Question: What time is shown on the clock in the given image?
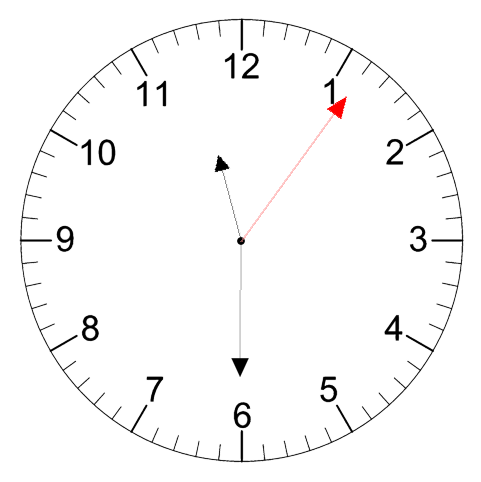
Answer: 11:30:06